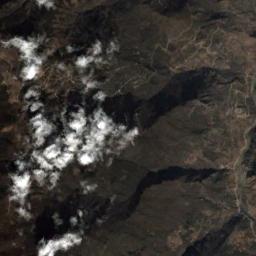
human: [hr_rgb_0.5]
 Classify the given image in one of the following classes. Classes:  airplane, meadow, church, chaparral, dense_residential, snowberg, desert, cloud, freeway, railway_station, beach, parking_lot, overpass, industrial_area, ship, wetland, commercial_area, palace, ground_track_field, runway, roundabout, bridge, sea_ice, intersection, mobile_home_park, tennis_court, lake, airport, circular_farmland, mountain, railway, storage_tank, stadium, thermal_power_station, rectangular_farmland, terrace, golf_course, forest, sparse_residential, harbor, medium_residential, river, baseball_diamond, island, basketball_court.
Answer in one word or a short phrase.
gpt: cloud